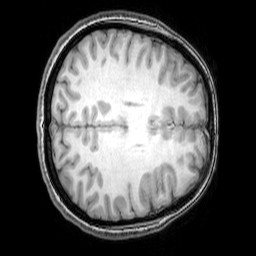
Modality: T1w
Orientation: axial
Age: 21
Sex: female
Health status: healthy
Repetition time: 0.081 s
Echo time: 0.037 s